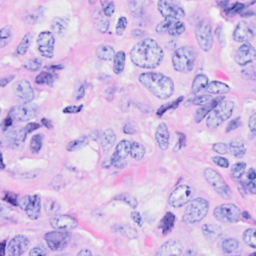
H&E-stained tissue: Breast